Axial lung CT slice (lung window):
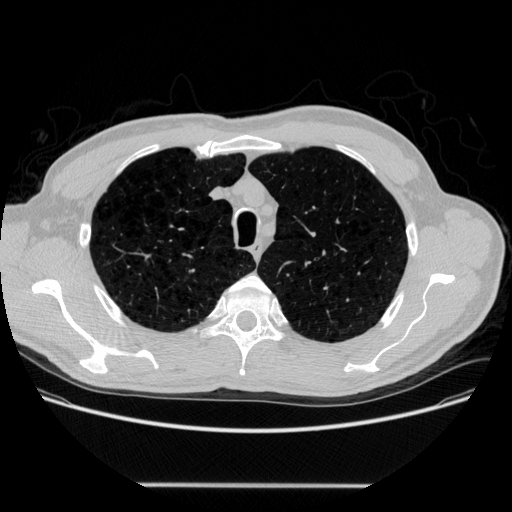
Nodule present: no